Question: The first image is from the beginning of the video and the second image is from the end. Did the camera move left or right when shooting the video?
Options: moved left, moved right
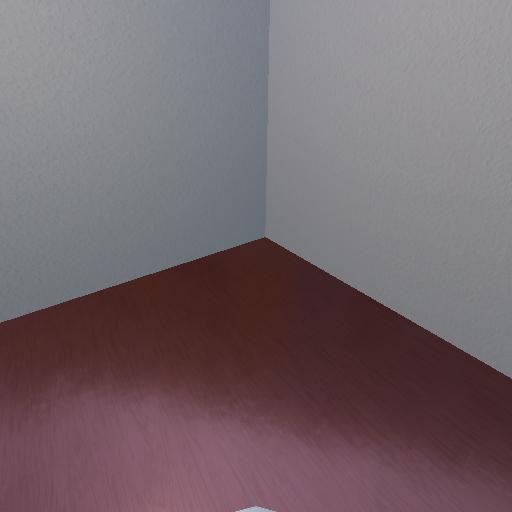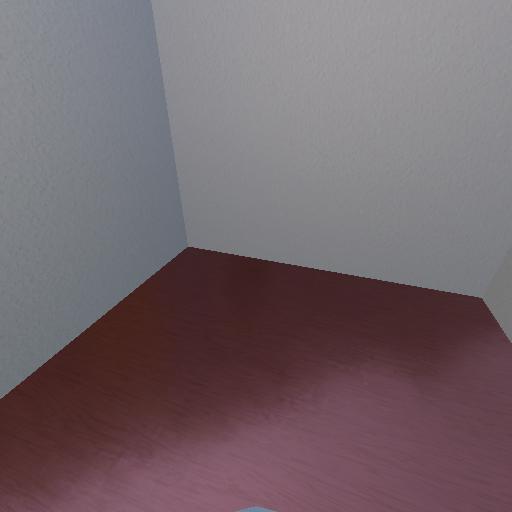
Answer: moved left